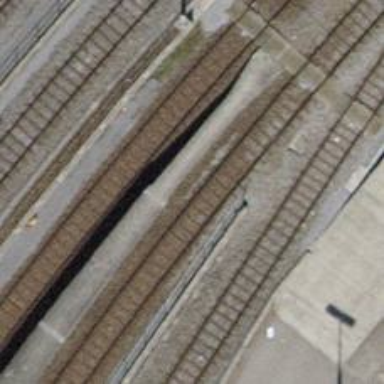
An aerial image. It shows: Single-track railway yard.